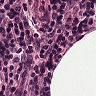
Metastatic tissue present: no